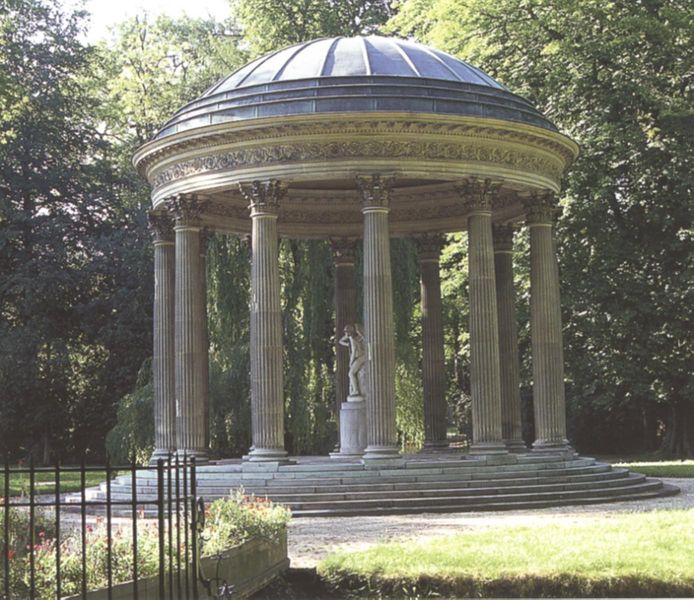
Titel: Liebestempel
Künstler: Richard Mique
Standort: Versailles, Gartenanlagen des Petit Trianon (EU - F)
Schlagwörter: bäume, grau, säule, säulen, dach, park, zaun, architektur, sockel, stein, natur, figur, rund, skulptur, statue, relief, kuppel, treppe, treppen, verzierung, stufen, podest, antike, kapitell, voluten, kanneluren, tempel, pavillon, korinthisch, äume, pavilion, marmot, kreisrund, colluten, kipper